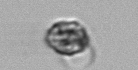
Label: coccolithophorid